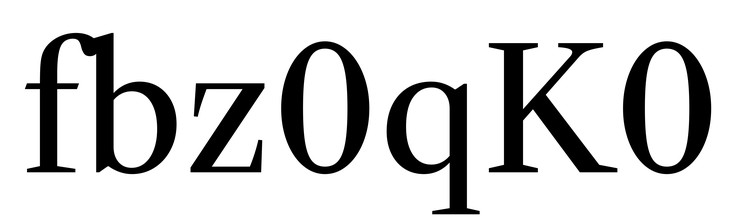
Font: LibreCaslonText_Regular